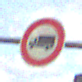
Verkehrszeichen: VerbotFuerKraftfahrzeugeUeberDreiKommaFuenfTonnen
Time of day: MorningAfternoon
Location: Outdoor (Suburban)
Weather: PartlyCloudy
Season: NotSpecified
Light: Natural